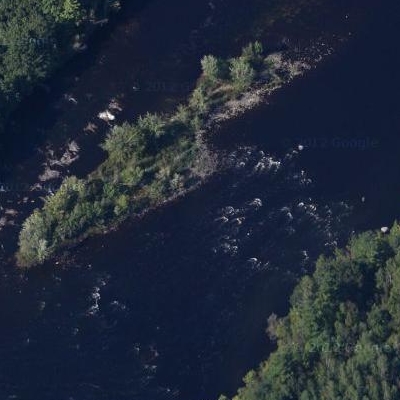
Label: RiverLake